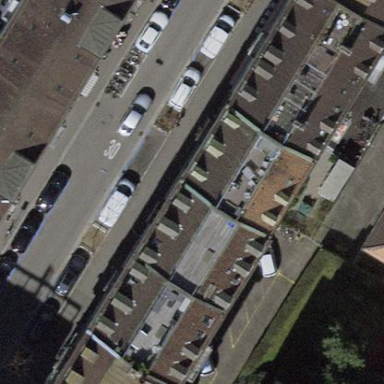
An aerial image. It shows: Parking lane.